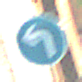
Verkehrszeichen: VorgeschriebeneFahrtrichtungLinks
Umgebung: Outdoor, Urban
Tageszeit: MorningAfternoon
Wetter: PartlyCloudy
Licht: Natural
Jahreszeit: NotSpecified
Kontrast: LowContrast